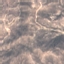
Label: HerbaceousVegetation